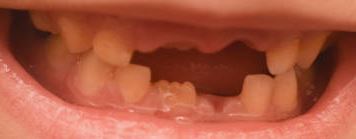
Condition: hypodontia